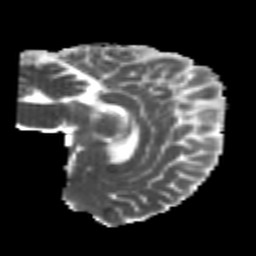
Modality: MD
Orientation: sagittal
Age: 25
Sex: female
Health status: healthy
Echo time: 0.074 s